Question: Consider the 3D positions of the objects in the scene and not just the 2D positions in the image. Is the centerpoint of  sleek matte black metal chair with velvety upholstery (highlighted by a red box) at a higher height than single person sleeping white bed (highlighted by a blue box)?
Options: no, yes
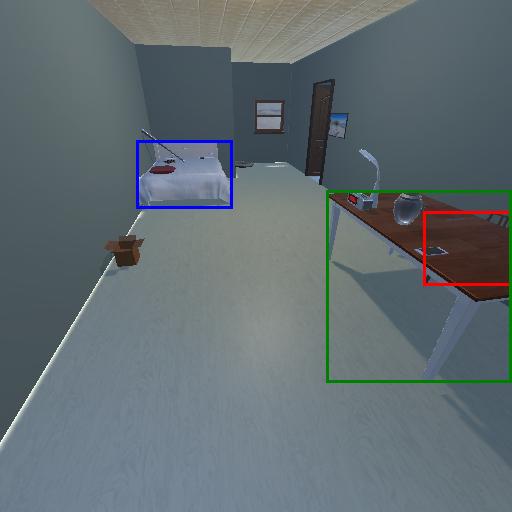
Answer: no